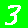
Digit: 3